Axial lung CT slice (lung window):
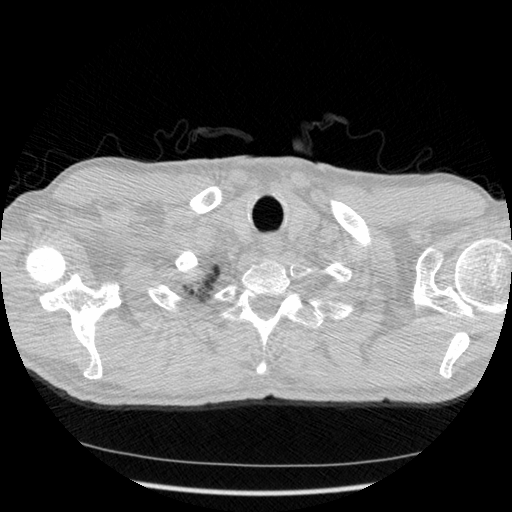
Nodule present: no